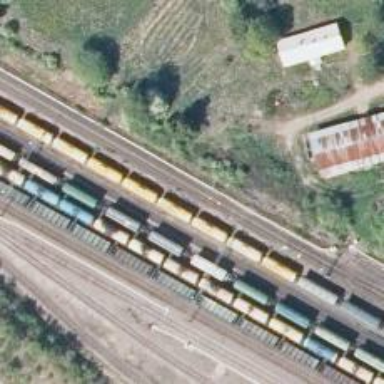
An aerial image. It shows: Railway signal.